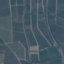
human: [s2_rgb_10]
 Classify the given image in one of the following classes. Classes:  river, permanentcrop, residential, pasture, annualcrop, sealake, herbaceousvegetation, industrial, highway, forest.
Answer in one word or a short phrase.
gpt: PermanentCrop